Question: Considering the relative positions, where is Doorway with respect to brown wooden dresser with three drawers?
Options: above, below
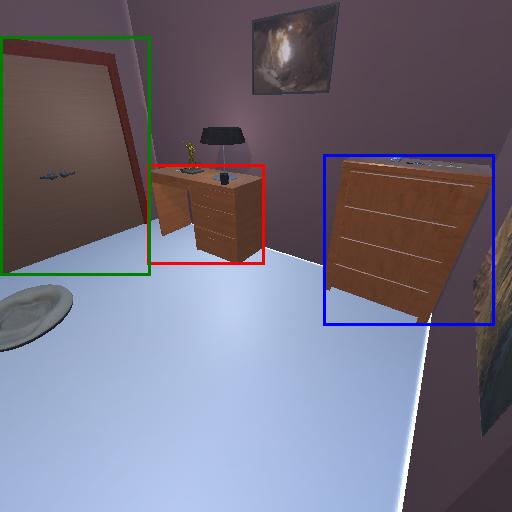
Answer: above